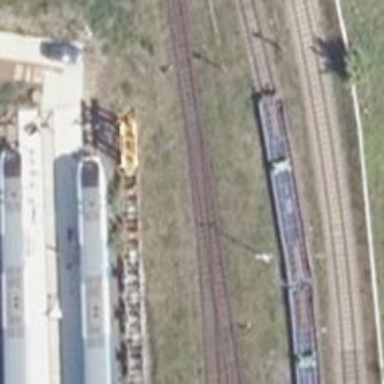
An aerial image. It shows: Railway switch.